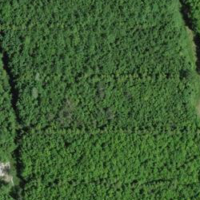
EUNIS habitat code: 45
Species observed at this site:
Troglodytes troglodytes